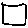
Label: square